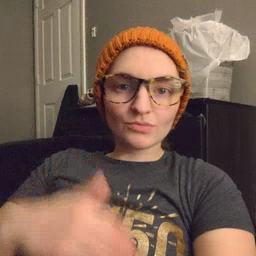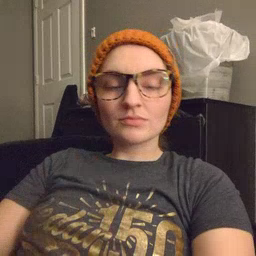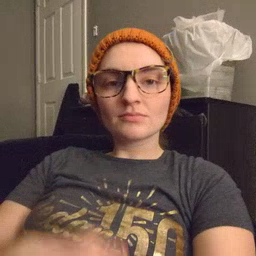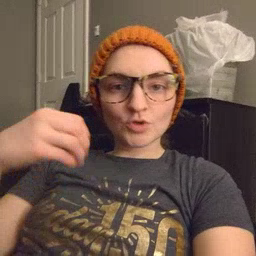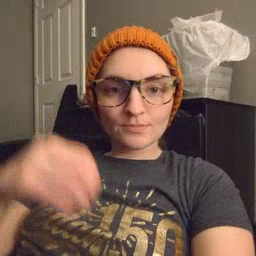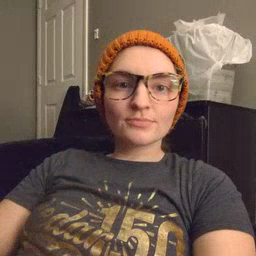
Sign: store